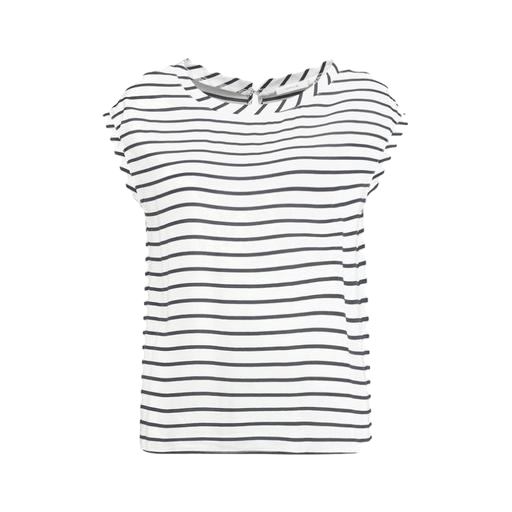
white relaxed fit stripe tee, blue striped cap-sleeve tee, cap-sleeved tee, white background